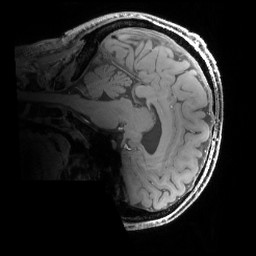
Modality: MP2RAGE
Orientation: sagittal